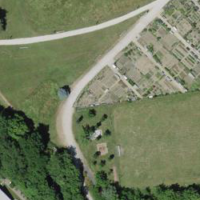
EUNIS habitat code: 53
Species observed at this site:
Troglodytes troglodytes
Cornus sanguinea
Carduelis carduelis